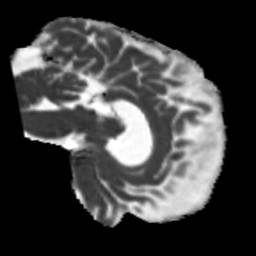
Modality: MD
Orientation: sagittal
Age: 56
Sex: male
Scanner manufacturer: siemens
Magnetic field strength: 3 T
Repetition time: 5.25 s
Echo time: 0.08 s